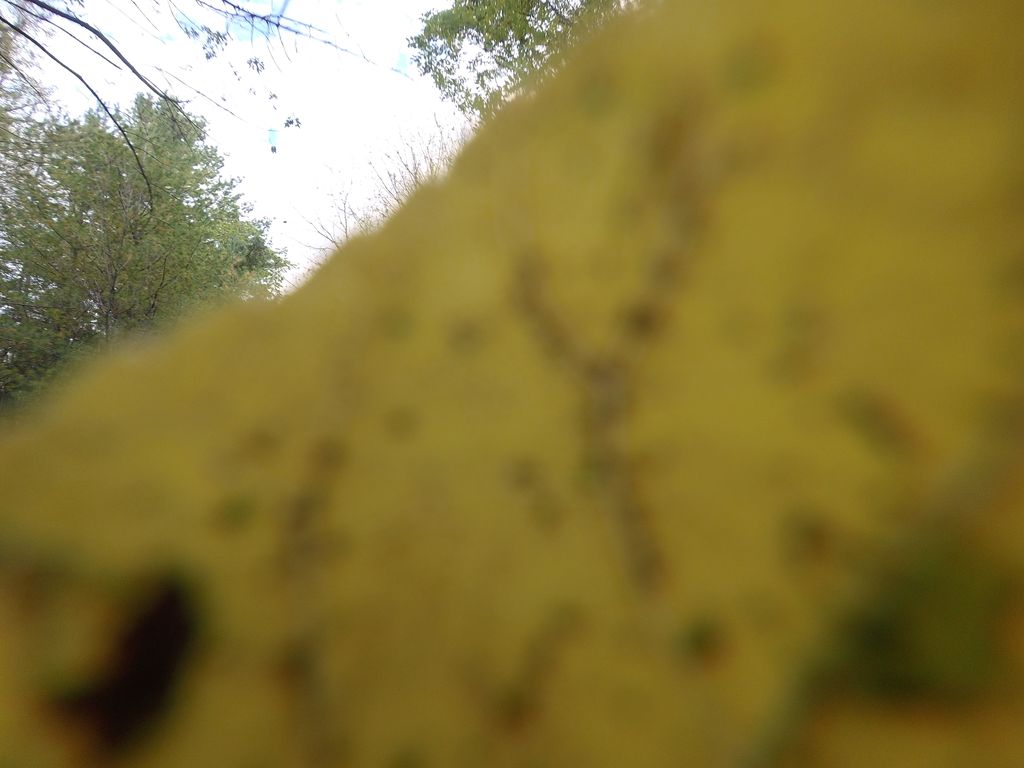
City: hamilton